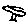
Label: bird